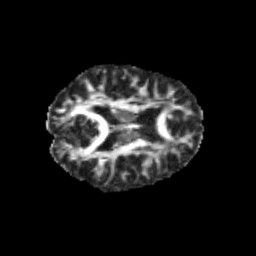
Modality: FA
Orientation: axial
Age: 12
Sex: female
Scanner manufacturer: siemens
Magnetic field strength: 3 T
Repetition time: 3.8 s
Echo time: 0.07 s